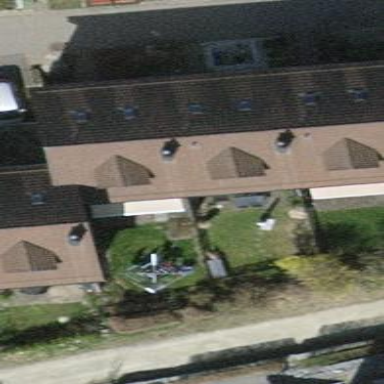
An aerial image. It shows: Gabled roofed house.